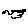
Label: bird